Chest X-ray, AP view. Patient: 6 years old, sex F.
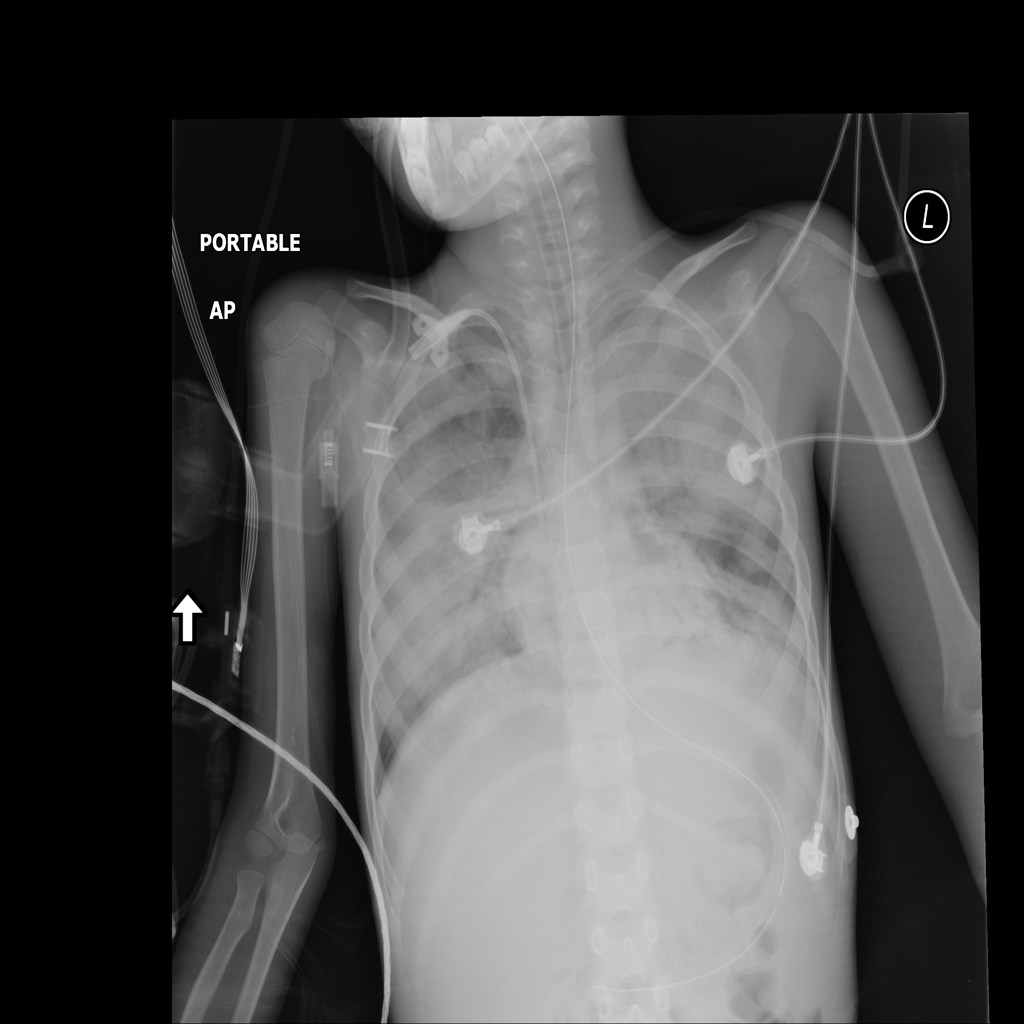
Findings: Consolidation